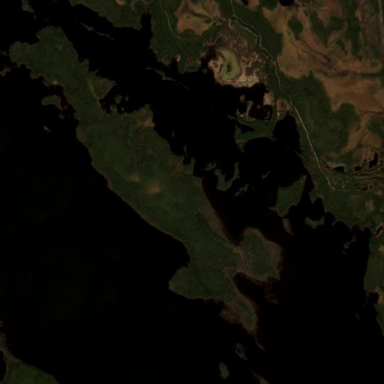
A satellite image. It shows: Island covered with woodland.